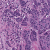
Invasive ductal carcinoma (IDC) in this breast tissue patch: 1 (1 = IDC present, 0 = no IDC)